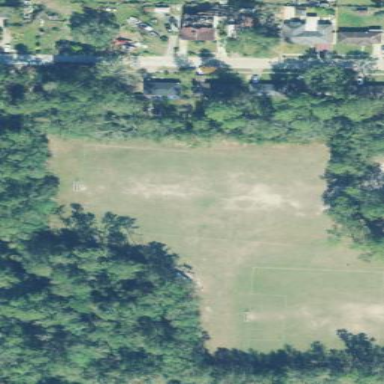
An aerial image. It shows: Soccer pitch designated for leisure and sports activities.